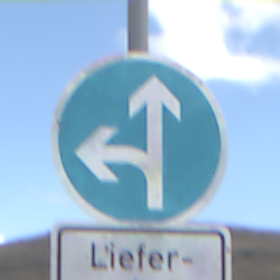
Verkehrszeichen: VorgeschriebeneFahrtrichtungGeradeausOderLinks
Zusatzzeichen unten: BesondereFahrzeugeUndTransportgueter5
Umgebung: Outdoor, Nature
Tageszeit: Midday
Wetter: PartlyCloudy
Licht: Natural
Jahreszeit: NotSpecified
Kontrast: LowContrast